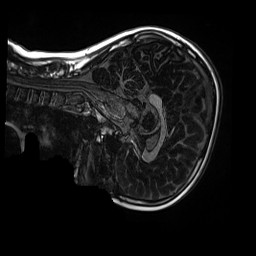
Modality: MP2RAGE
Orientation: sagittal
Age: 8
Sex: female
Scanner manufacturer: siemens
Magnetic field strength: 3 T
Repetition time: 4 s
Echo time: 0.00303 s